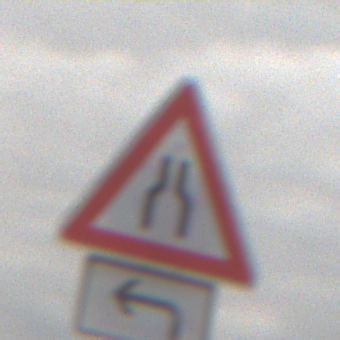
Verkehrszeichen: VerengteFahrbahn
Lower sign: RichtungsangabeDurchPfeile2
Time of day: MorningAfternoon
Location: Outdoor (Nature)
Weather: Overcast
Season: NotSpecified
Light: Natural